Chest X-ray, PA view. Patient: 55 years old, sex F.
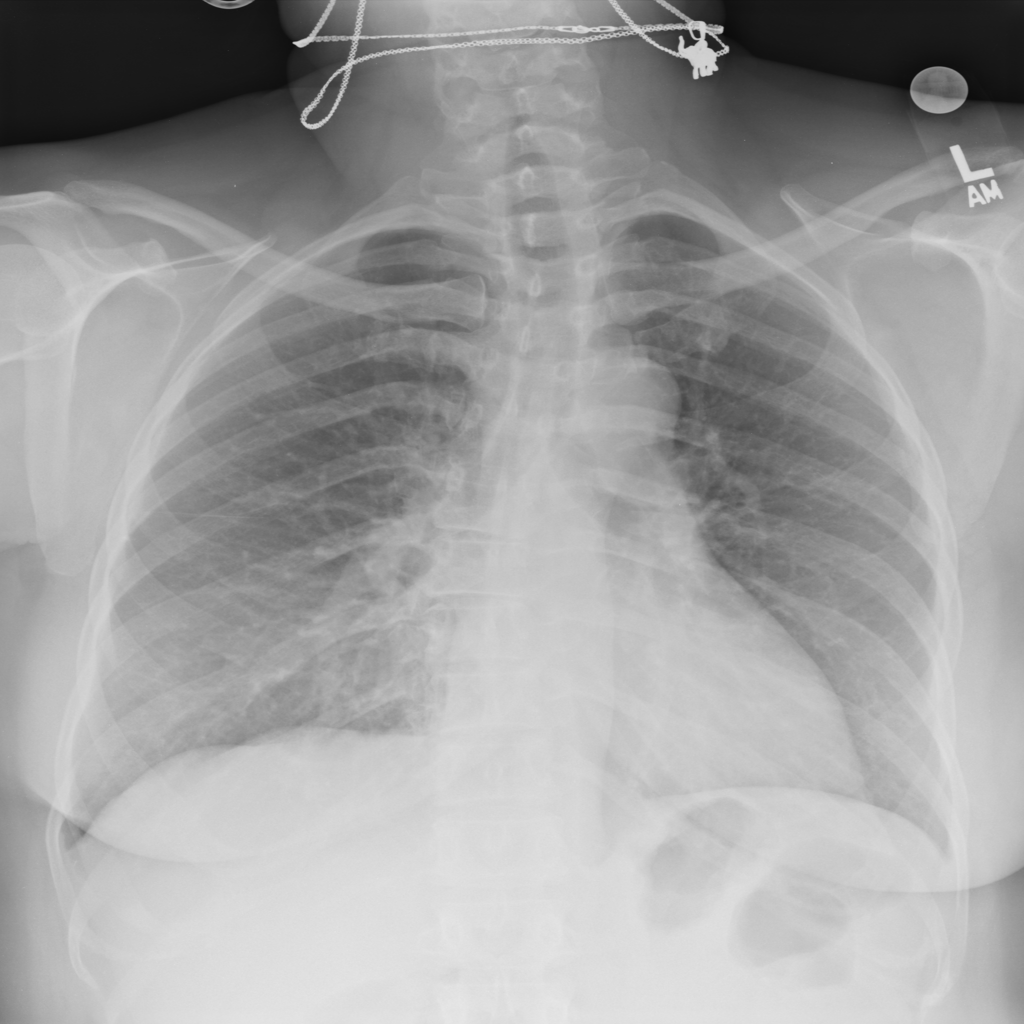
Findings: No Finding